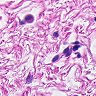
Metastatic tissue present: no